Question: This is what I'm trying to achieve

I have a fluid tooltip and a button. Their width is determined by the text and div padding. The text can vary. That said how would it be possible to vertically align them via Jquery?
The reason I want to use jquery is to avoid using tables and excessive HTML.
I tried the width() function but it doesn't give the exact width. I suppose one should get the padding too?
Lastly, I'm terrible with numbers.. I'm not sure what formula can be used but I suspect maybe dividing both div widths by 2 and somehow centering the middles?
EDIT: When clicking the button, the tooltip appears and is absolute not to interfere/push other divs.
EDIT: Work in progress jsfiddle.net/Aezb6
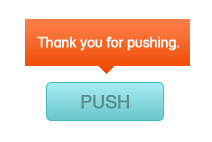
Answer: Get the width of the calloutdiv//
'widthCallout=$('#calloutdivWidth');' // this is dynamic
divide this by width of push button which is constant.
get left :
'''
left= widthCallout/pushbuttonwidth
'''
you can play around with paddingLeft value + or - which gives you exactly the center :